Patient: sex M, age 42
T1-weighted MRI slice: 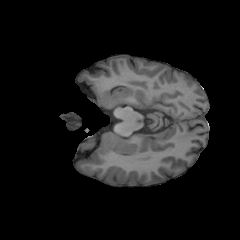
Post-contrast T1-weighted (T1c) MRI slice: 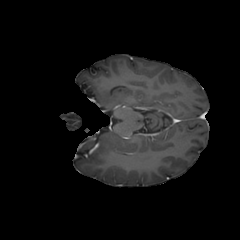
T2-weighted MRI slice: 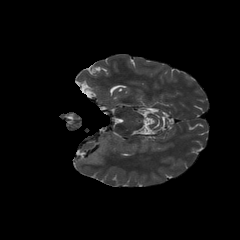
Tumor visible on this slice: no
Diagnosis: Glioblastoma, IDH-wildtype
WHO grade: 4